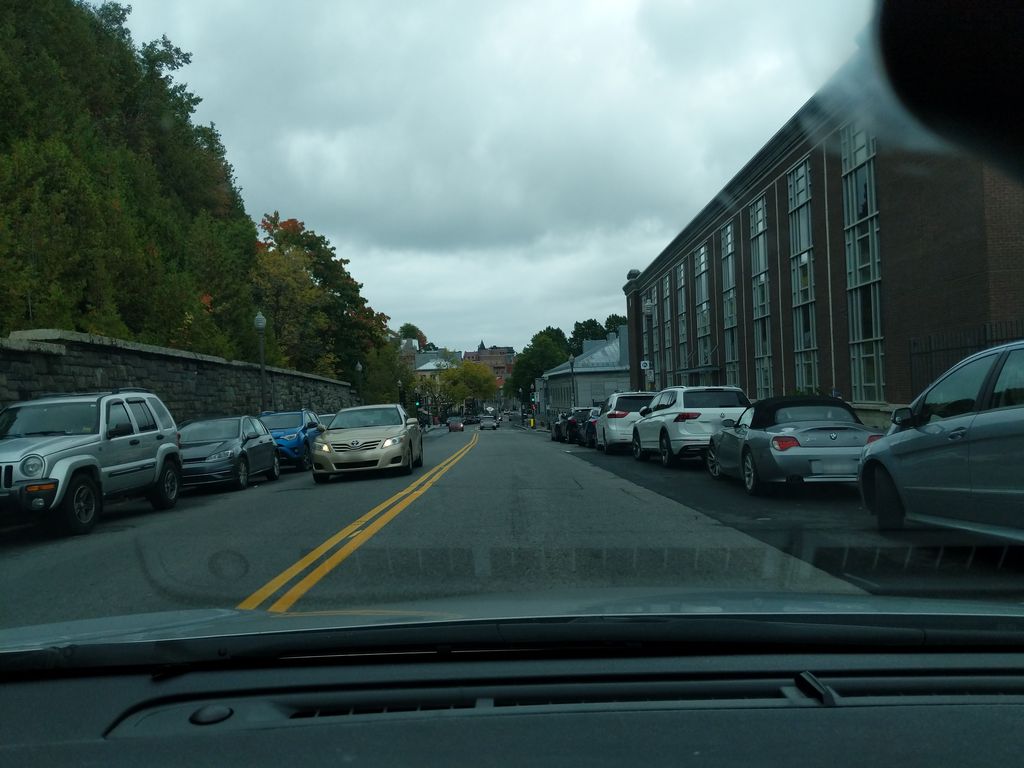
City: quebec_city